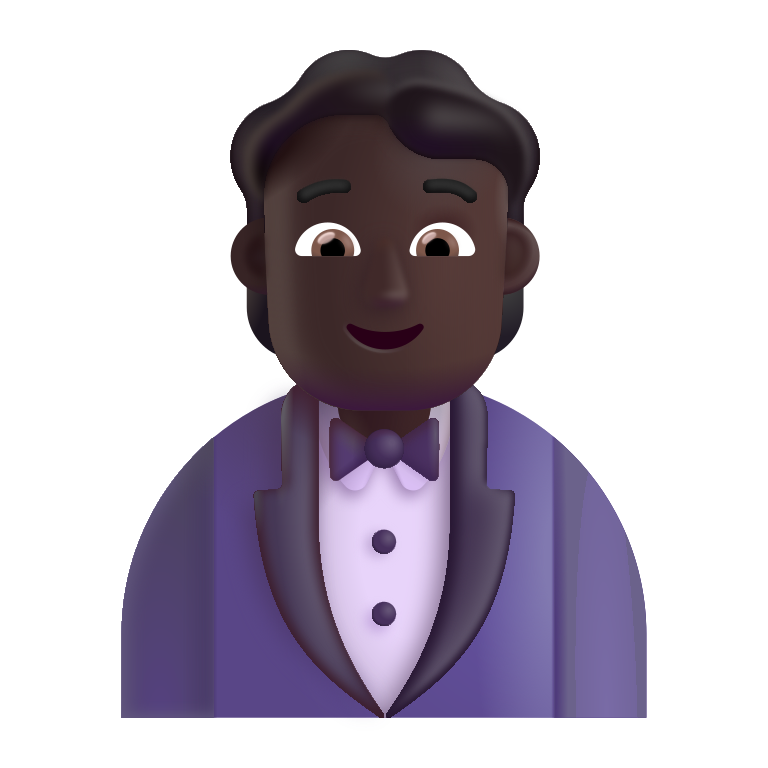
person in tuxedo color dark